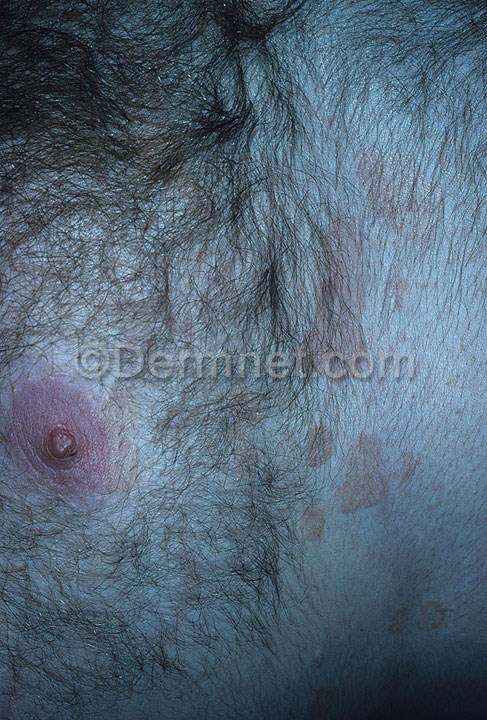
Disease: Tinea Ringworm Candidiasis and other Fungal Infections